Question: I have a file like this, the first three rows are correct, the following rows are wrong. I need to add a space between the first and the second column for the wrong rows. Nothing else can be changed. I tried to use awk. Please help me out. Thank you.

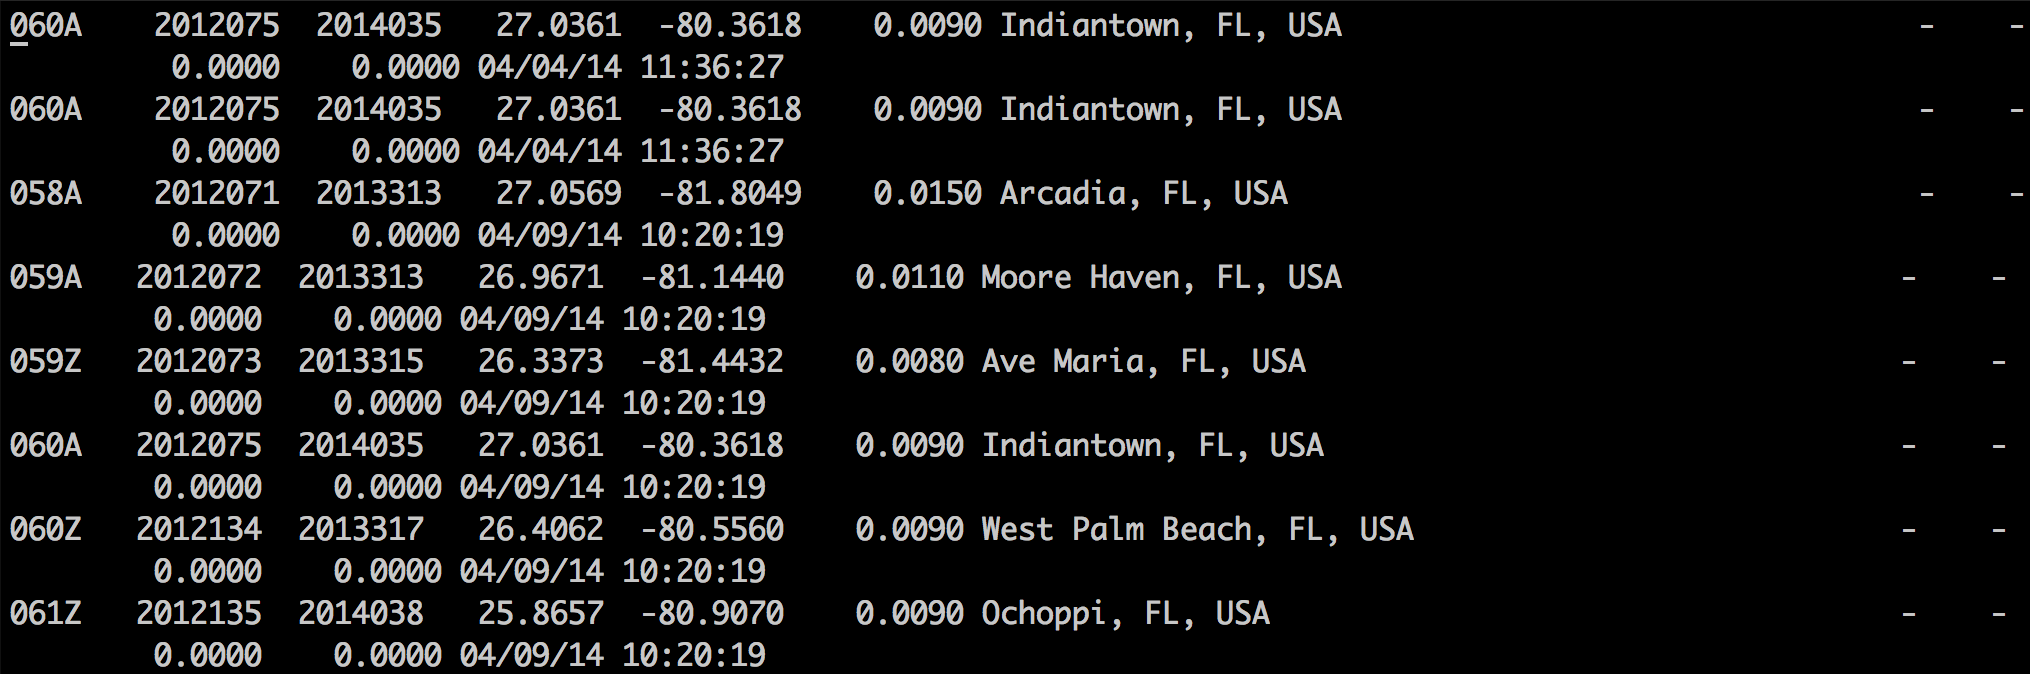
Answer: Using reverse fields, if there are only spaces:
'''
awk -F'[^ ]*' 'length($2)<4{sub($2," ")}1' file
'''
or changing every line, taking the first line as reference:
'''
awk -F'[^ ]*' 'NR==1{f=$2}{sub($2,f)}1' file
'''
or just changing every line to 4 spaces between the first and second column:
'''
awk -F'[^ ]*' '{sub($2," ")}1' file
'''
----edit----
Explanation of the first one. With "columns" in this explanation I mean the columns, as if the default field separator were used:
'''
awk -F'[^ ]*' ' # Use any set of non-space characters ([^ ]*) as field separator.
# This means that the first field ($1) becomes an empty field
# (before the first column and the second field ($2) contains the
# spaces between the first column and the second column.
length($2)<4 { # If the length of that field is less then 4 (the nr. of spaces)
sub($2," ") # Then substitute the first occurrence of those spaces in the
# record with 4 spaces (this does not change the format).
}
1 # Print the record.
' file
'''